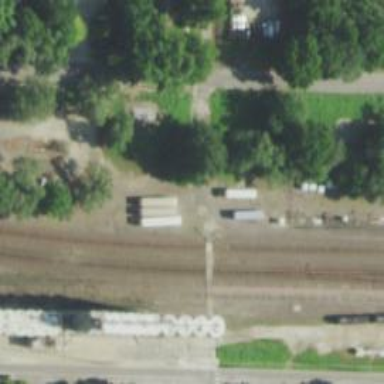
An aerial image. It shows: Railway crossing.